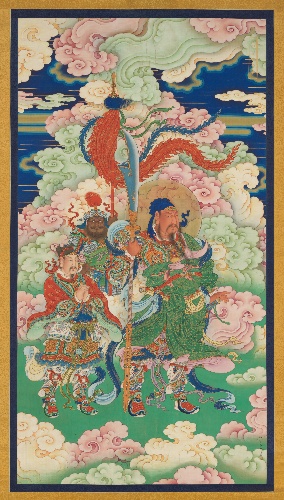
Title: 清   佚名   監門關聖帝君圖      軸|Guan Yu
Artist: Unidentified artist
Date: ca. 1700
Object type: Hanging scroll
Classification: Paintings
Medium: Hanging scroll; ink, color, and gold on silk
Culture: China
Period: Qing dynasty (1644–1911)
Dimensions: Image: 68 1/8 x 36 7/16 in. (173 x 92.6 cm)
Overall with mounting: 105 1/8 x 48 11/16 in. (267 x 123.7 cm)
Overall with knobs: 105 1/8 x 52 1/2 in. (267 x 133.4 cm)
Department: Asian Art
Credit line: Purchase, The B. Y. Lam Fund and Friends of Asian Art Gifts, in honor of Douglas Dillon, 2001
Accession year: 2001
Repository: Metropolitan Museum of Art, New York, NY
Tags: Men